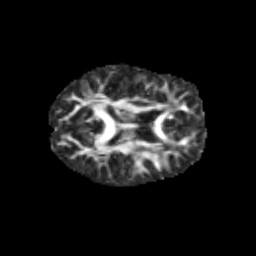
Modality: FA
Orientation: axial
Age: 11
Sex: female
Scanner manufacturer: siemens
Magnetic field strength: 3 T
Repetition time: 3.8 s
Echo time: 0.07 s